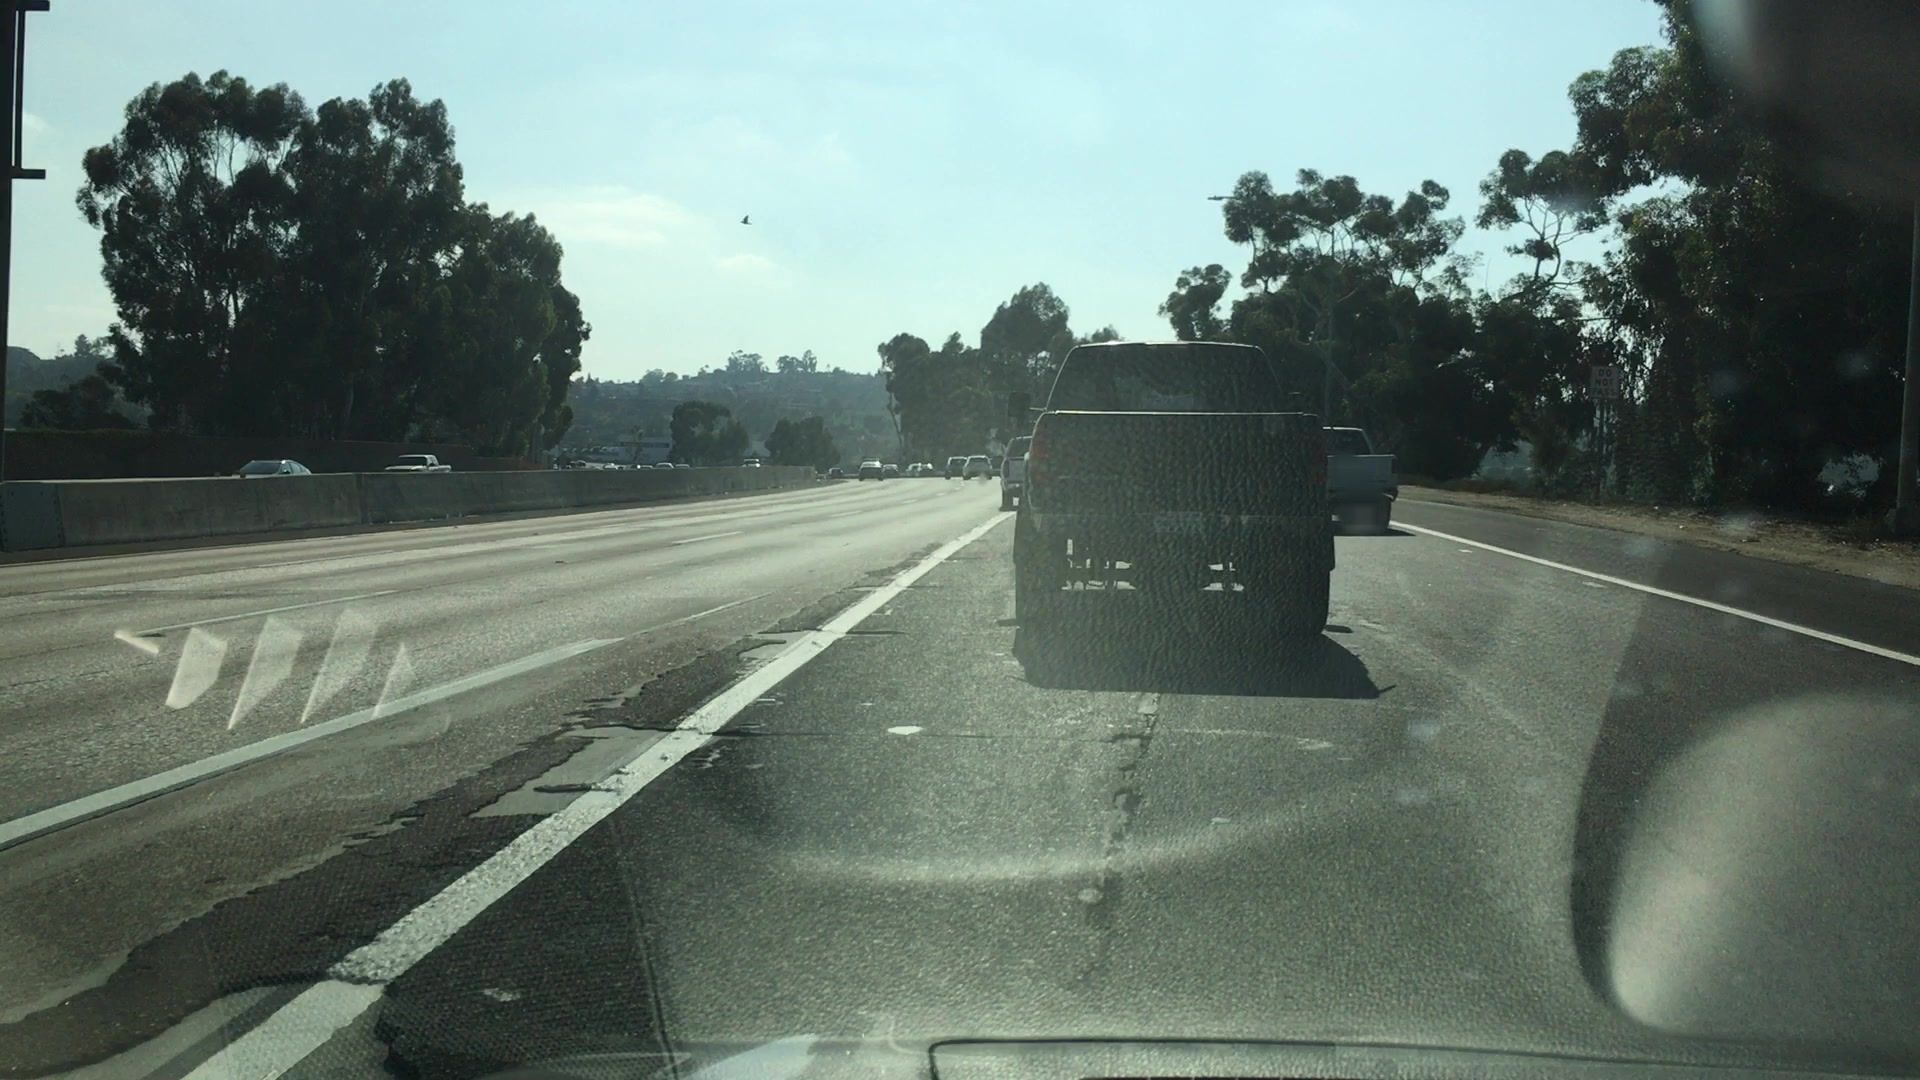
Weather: clear
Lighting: day
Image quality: good
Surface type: driving surface
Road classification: motorway
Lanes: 2, 1
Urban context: urban centre
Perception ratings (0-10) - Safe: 2.53, Lively: 1.09, Beautiful: 6.55, Boring: 3.15, Depressing: 5.34, Wealthy: 4.04